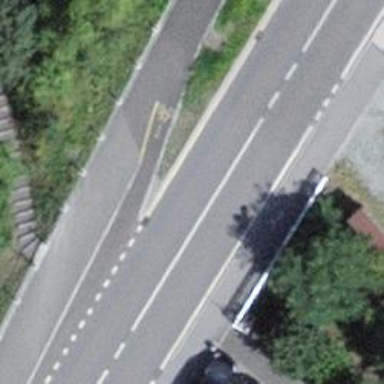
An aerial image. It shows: Asphalt cycleway.